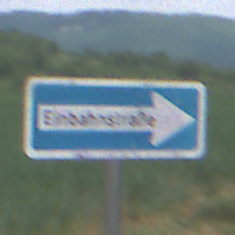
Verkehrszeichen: EinbahnstrasseRechtsweisend
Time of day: Midday
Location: Outdoor (RoadRail)
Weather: PartlyCloudy
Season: NotSpecified
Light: Natural